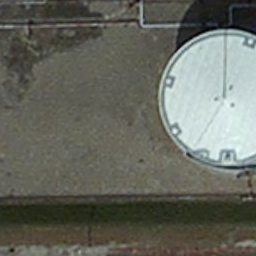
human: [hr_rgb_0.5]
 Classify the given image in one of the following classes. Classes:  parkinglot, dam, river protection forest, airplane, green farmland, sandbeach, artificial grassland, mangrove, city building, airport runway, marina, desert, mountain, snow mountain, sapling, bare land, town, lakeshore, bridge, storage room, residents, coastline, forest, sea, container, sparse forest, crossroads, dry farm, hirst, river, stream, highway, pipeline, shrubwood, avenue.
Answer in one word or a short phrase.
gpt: storage room